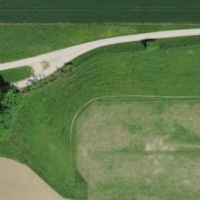
EUNIS habitat code: 52
Species observed at this site:
Acer campestre